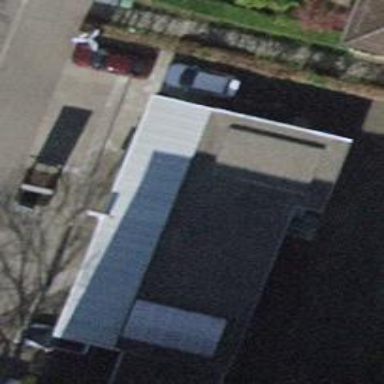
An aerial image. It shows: Retail building.